Current action and preconditions to check: trajectory_clear

Your task: For each precondition in the list above, predict whether it will hold at this action.

Consider the current scene as observed from the mobile robot's camera, and analyze the predicted future states of all dynamic agents (e.g., people, animals, vehicles, or any moving entities) within the NEXT SECOND.

IMPORTANT: Only answer "very likely" if you are absolutely certain—based on strong, clear evidence—that a dynamic agent will violate the precondition in the predicted future state. Do NOT answer "very likely" for unlikely, ambiguous, or low-probability risks.

Ask yourself for each precondition: Is there a high probability, with clear and convincing evidence, that the predicted future states of any dynamic agent will interfere with the predicted future state of the currently executing action within the NEXT SECOND, causing that precondition to fail?

Assess the risk level based on these predictions. Use "likely" or "very likely" if motions create a clear risk of interference.

Use "neutral" or "improbable" if agents are nearby but their predicted paths are clearly diverging or non-conflicting.

Failure Risk Categories: "very improbable", "improbable", "neutral", "likely", "very likely"

Answer Format: Output ONLY the probability_of_failure value from these categories: "very improbable", "improbable", "neutral", "likely", "very likely"

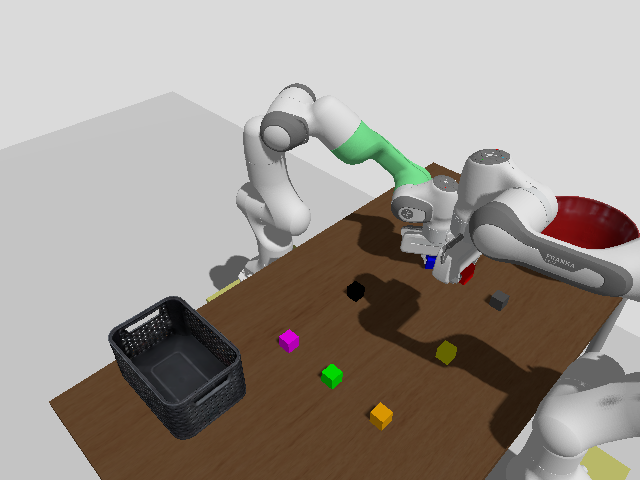

Answer: very improbable